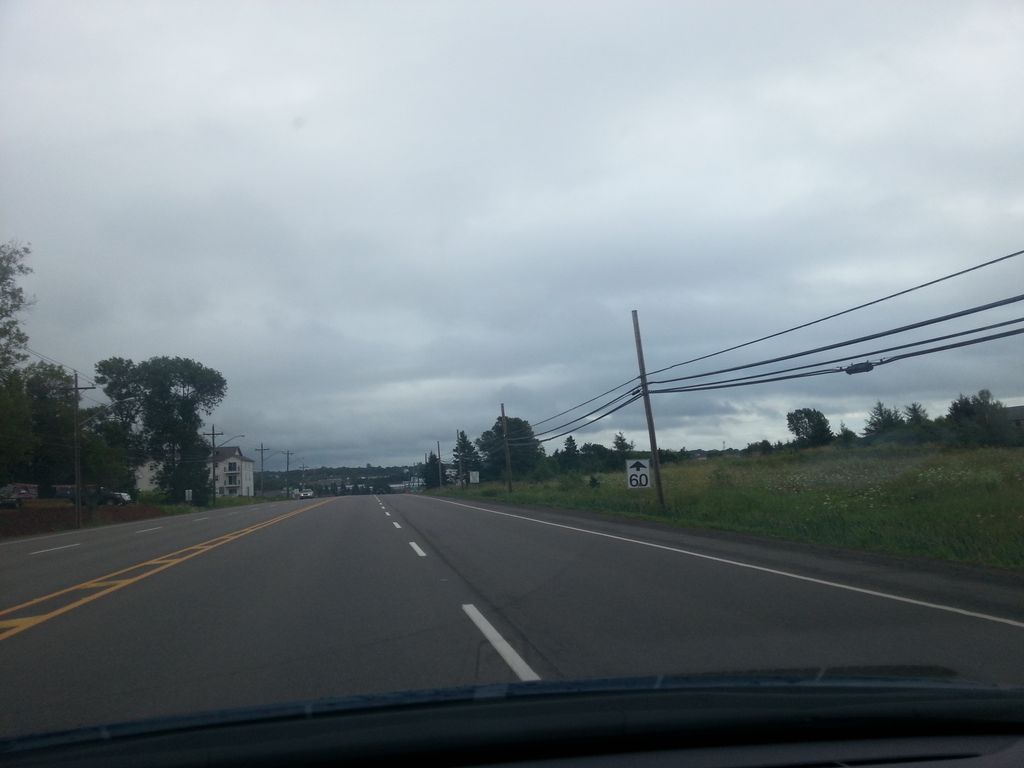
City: charlottetown